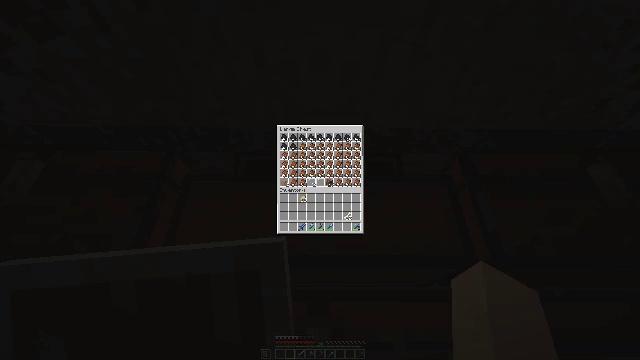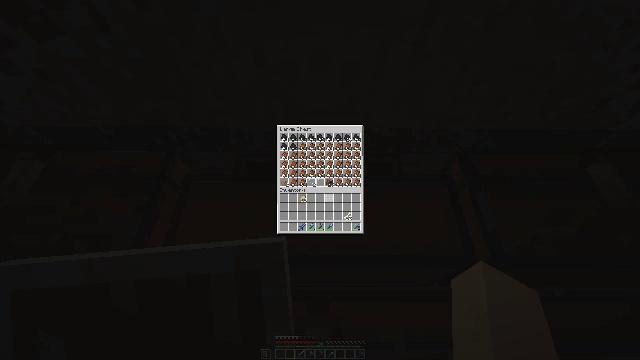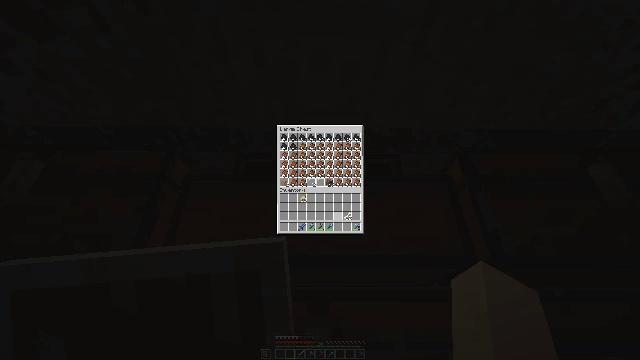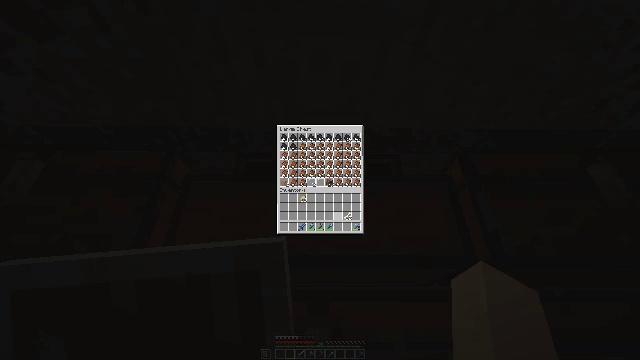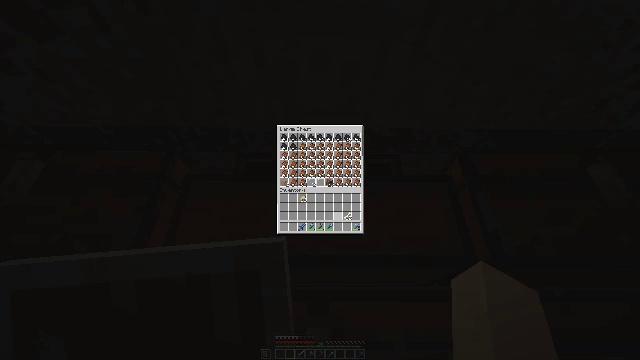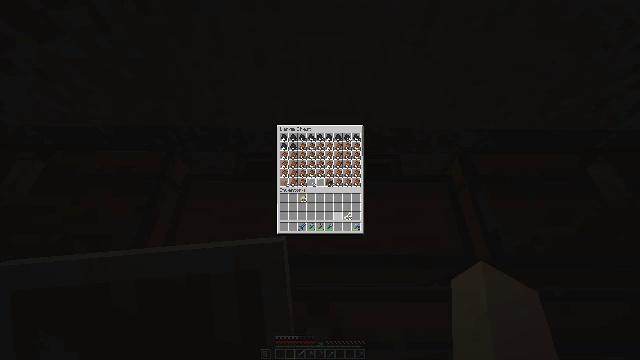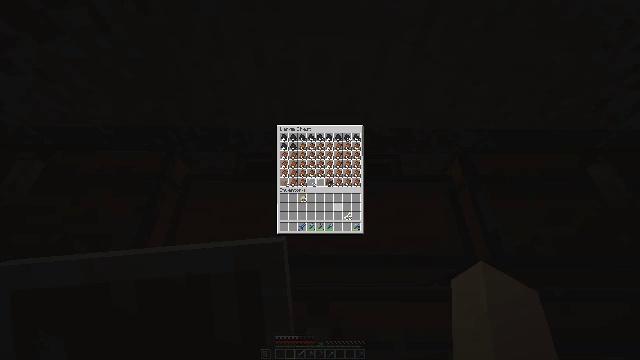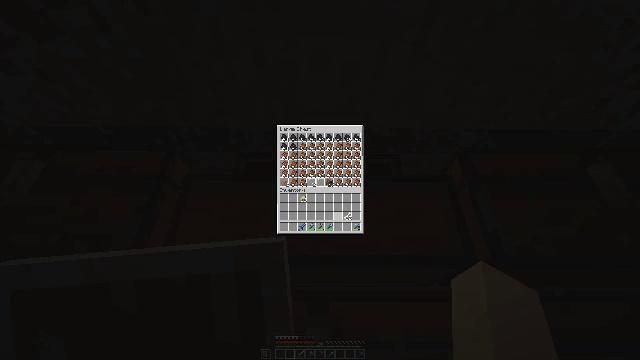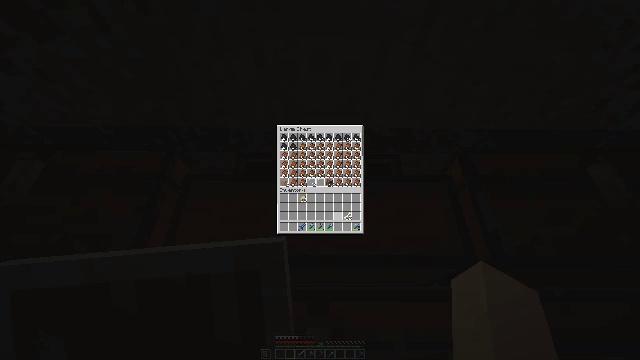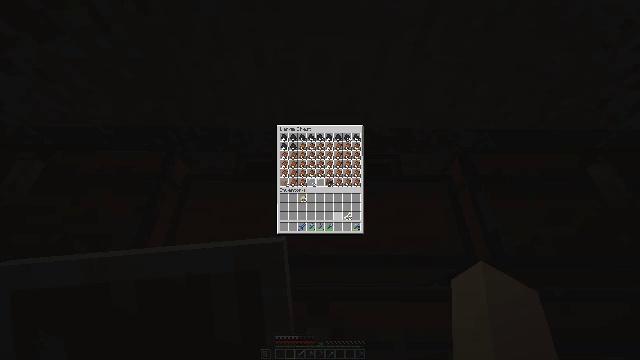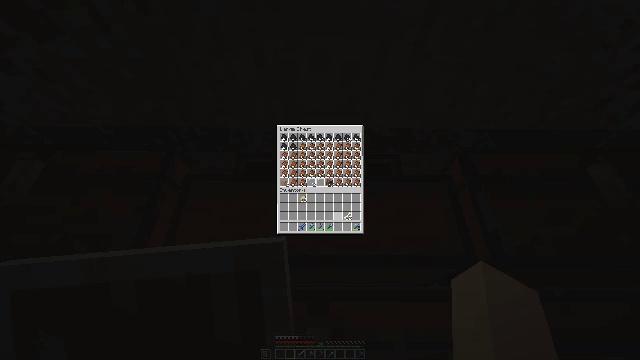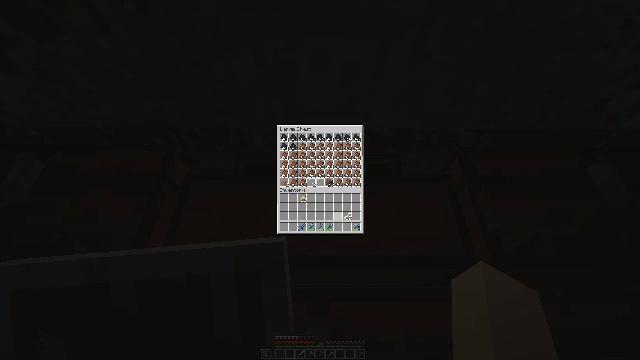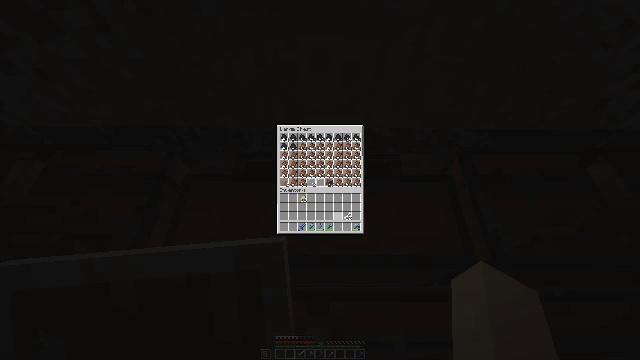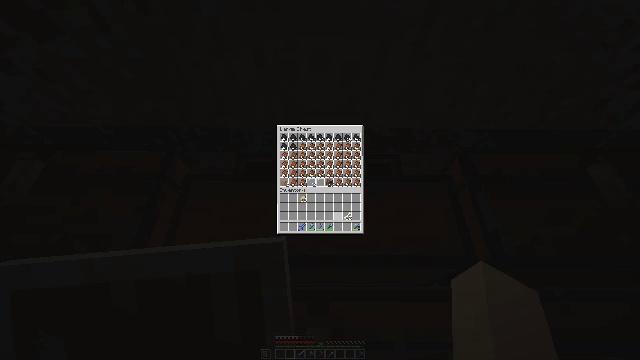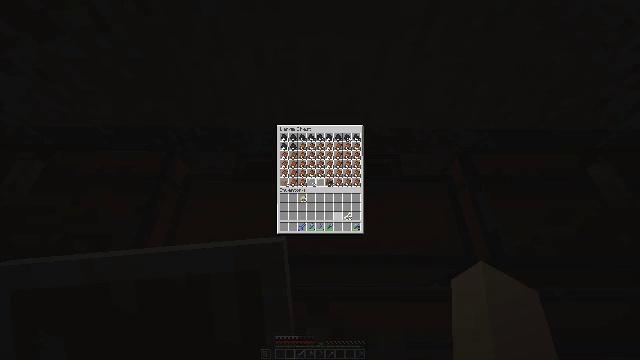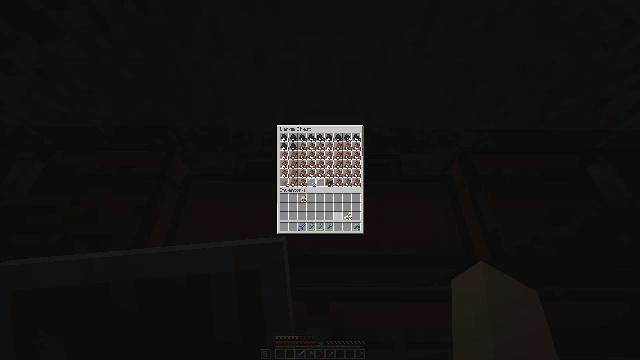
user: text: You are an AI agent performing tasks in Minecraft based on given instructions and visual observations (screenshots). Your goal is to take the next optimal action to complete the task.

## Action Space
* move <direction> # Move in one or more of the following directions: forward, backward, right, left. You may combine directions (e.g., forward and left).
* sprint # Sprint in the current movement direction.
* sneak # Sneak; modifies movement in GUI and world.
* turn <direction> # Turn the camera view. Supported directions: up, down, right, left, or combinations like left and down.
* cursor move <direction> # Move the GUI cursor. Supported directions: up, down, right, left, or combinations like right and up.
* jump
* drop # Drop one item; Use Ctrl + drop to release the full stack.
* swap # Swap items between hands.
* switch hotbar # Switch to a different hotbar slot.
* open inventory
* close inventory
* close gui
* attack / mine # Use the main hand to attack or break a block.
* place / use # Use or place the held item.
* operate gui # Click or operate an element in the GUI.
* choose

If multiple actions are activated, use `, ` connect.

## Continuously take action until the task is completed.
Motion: motion action
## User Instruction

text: Retrieve items from the blue shulker box by mining it.
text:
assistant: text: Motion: turn right and down
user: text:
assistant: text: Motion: turn right and down
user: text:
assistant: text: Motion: no_op
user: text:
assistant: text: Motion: no_op
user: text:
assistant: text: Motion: no_op
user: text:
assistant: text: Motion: no_op
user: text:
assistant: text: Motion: no_op
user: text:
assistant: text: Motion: no_op
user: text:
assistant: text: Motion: no_op
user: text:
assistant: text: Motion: no_op
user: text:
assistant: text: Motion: no_op
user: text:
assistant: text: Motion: no_op
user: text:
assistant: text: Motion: no_op
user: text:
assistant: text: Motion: no_op
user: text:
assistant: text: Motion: no_op
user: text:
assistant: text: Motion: no_op
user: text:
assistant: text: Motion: no_op
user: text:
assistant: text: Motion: no_op
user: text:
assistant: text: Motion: no_op
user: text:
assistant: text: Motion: no_op
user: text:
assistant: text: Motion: no_op
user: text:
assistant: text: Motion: no_op
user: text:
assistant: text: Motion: no_op
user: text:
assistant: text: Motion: no_op
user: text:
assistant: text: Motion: no_op
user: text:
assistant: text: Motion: no_op
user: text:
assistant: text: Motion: no_op
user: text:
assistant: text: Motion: no_op
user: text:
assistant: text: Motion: no_op
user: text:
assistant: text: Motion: no_op